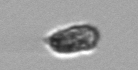
Label: Pseudochattonella_farcimen